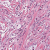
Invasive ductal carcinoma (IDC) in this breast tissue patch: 1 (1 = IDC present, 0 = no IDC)